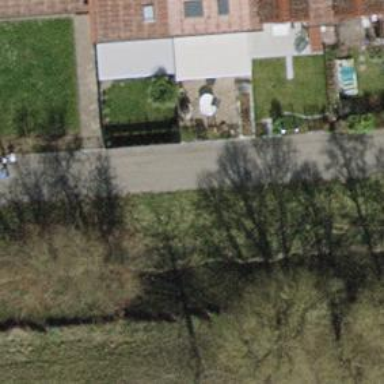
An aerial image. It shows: Hedge barrier.